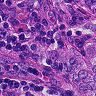
Metastatic tissue present: yes